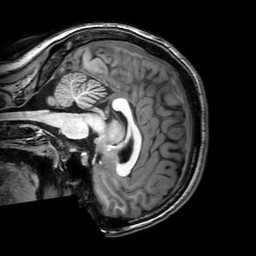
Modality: T1w
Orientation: sagittal
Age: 21
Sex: female
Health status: healthy
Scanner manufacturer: philips
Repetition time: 0.008312 s
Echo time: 0.00381 s